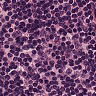
Metastatic tissue present: no